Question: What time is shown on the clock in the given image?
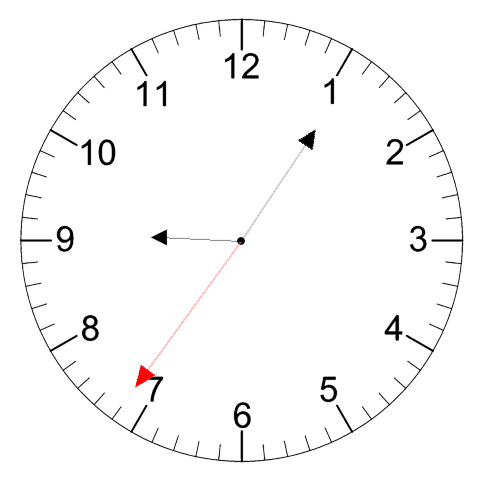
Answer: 09:05:36